Interaction volume radius: 10 \u00c5
Interaction volume height: 15 \u00c5
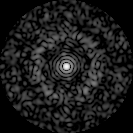
Disorder parameter: 0.8521